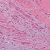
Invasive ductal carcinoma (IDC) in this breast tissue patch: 0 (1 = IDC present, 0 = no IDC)